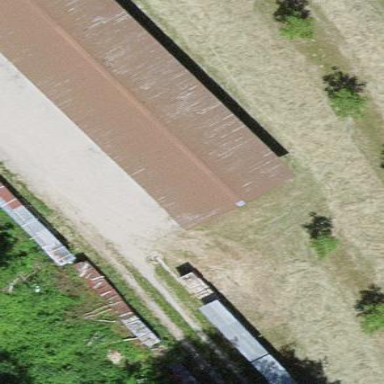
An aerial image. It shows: Group of garages.